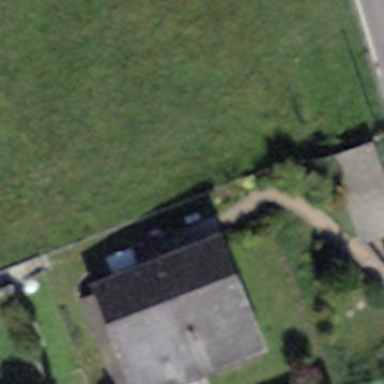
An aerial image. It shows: Detached building with saltbox roof shape.